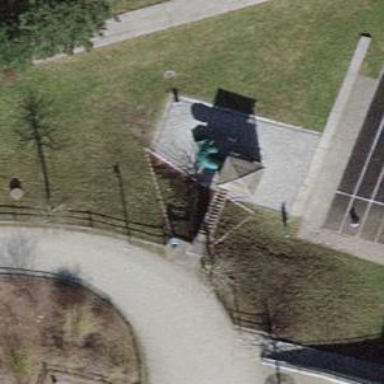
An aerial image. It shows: Playground with playhouse.